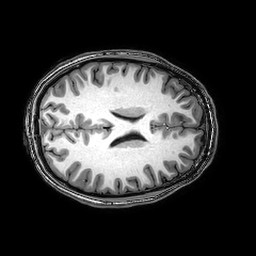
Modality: T1w
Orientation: axial
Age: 24
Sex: male
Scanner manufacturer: philips
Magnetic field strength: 3 T
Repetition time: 0.008163 s
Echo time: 0.00374 s